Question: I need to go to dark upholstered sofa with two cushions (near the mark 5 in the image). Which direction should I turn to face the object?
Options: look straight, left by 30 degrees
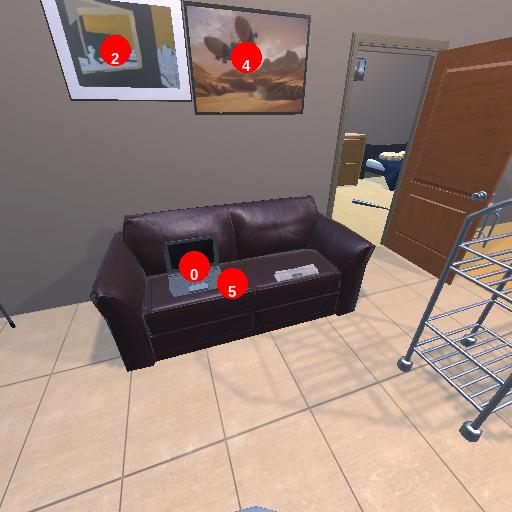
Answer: look straight